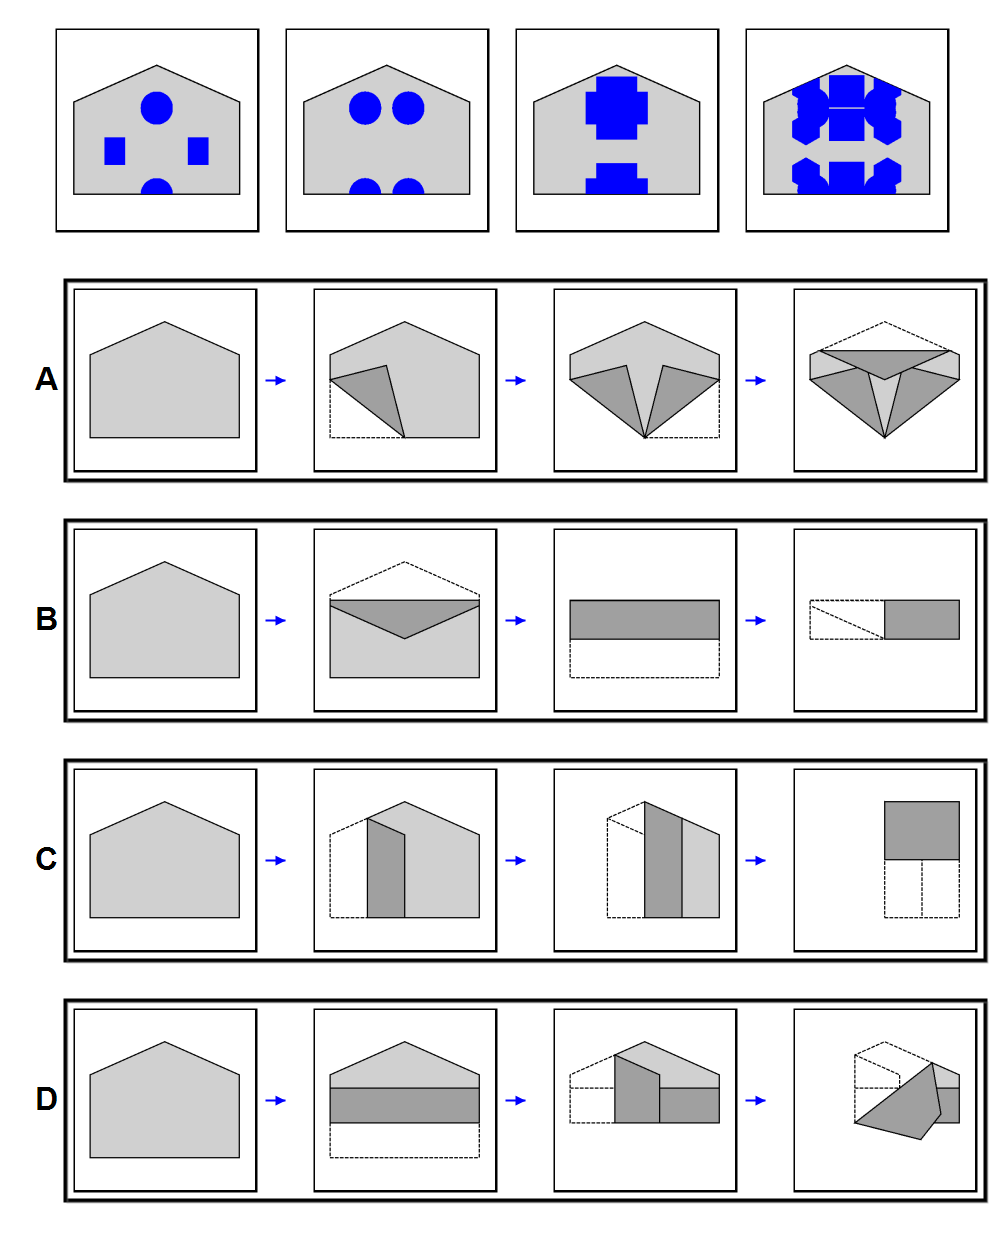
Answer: B